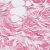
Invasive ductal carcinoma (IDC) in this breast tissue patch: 0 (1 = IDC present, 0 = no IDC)